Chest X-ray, PA view. Patient: 52 years old, sex M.
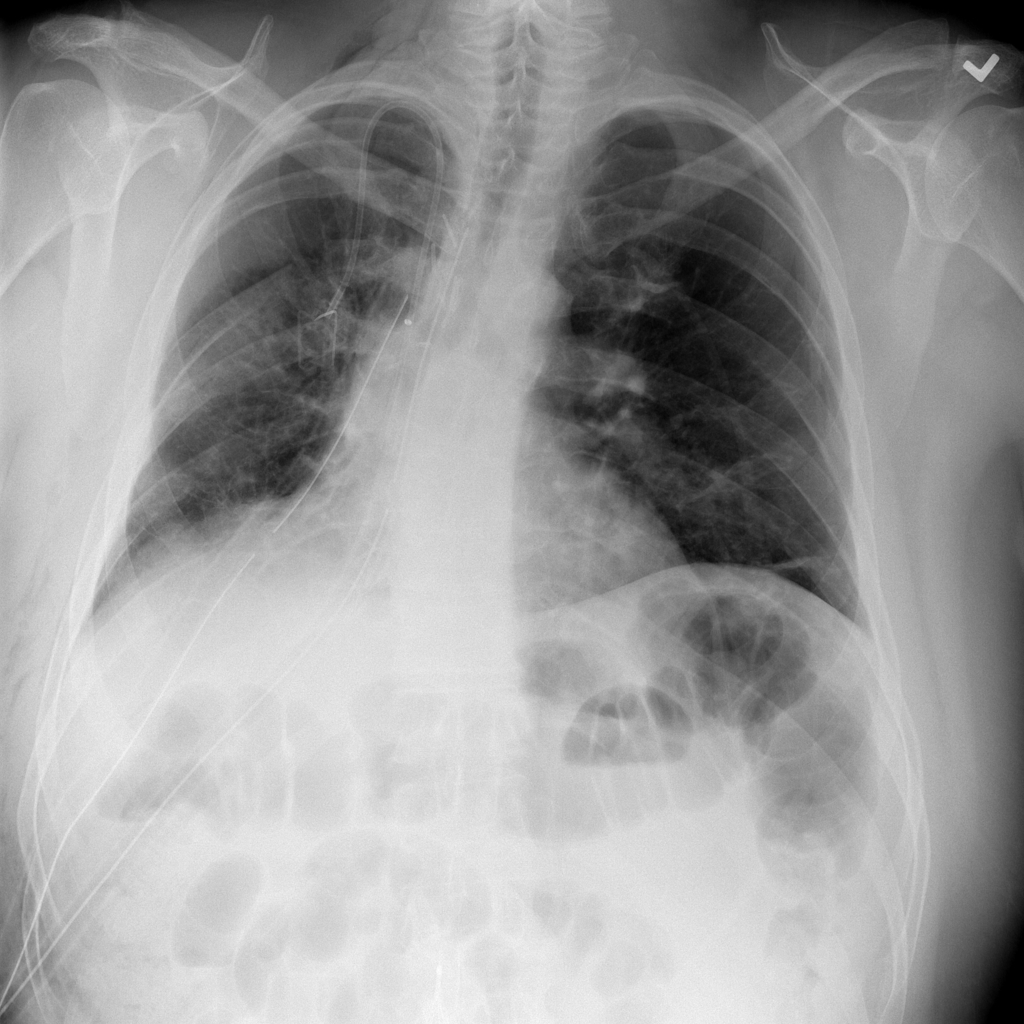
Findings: Atelectasis, Emphysema